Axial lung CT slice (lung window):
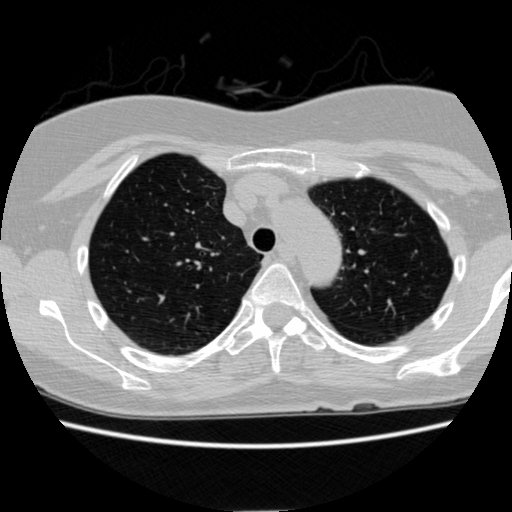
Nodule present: no